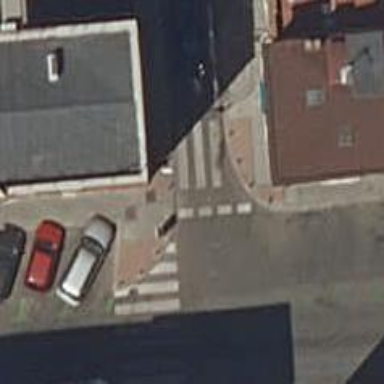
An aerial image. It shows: Marked road crossing.